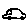
Label: car